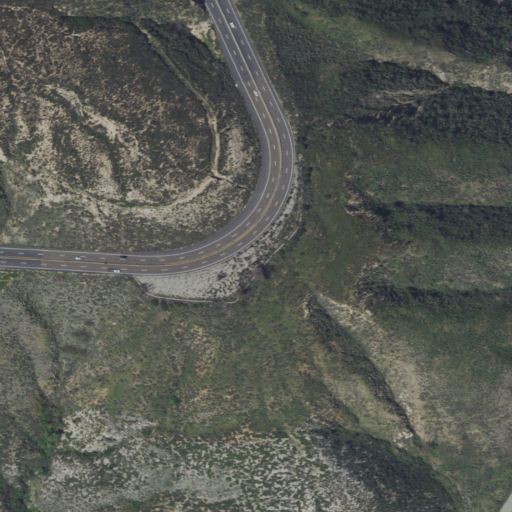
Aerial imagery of cape in California named Inspiration Point containing shrub, open development, low intensity development, medium intensity development, and grassland